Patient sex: M
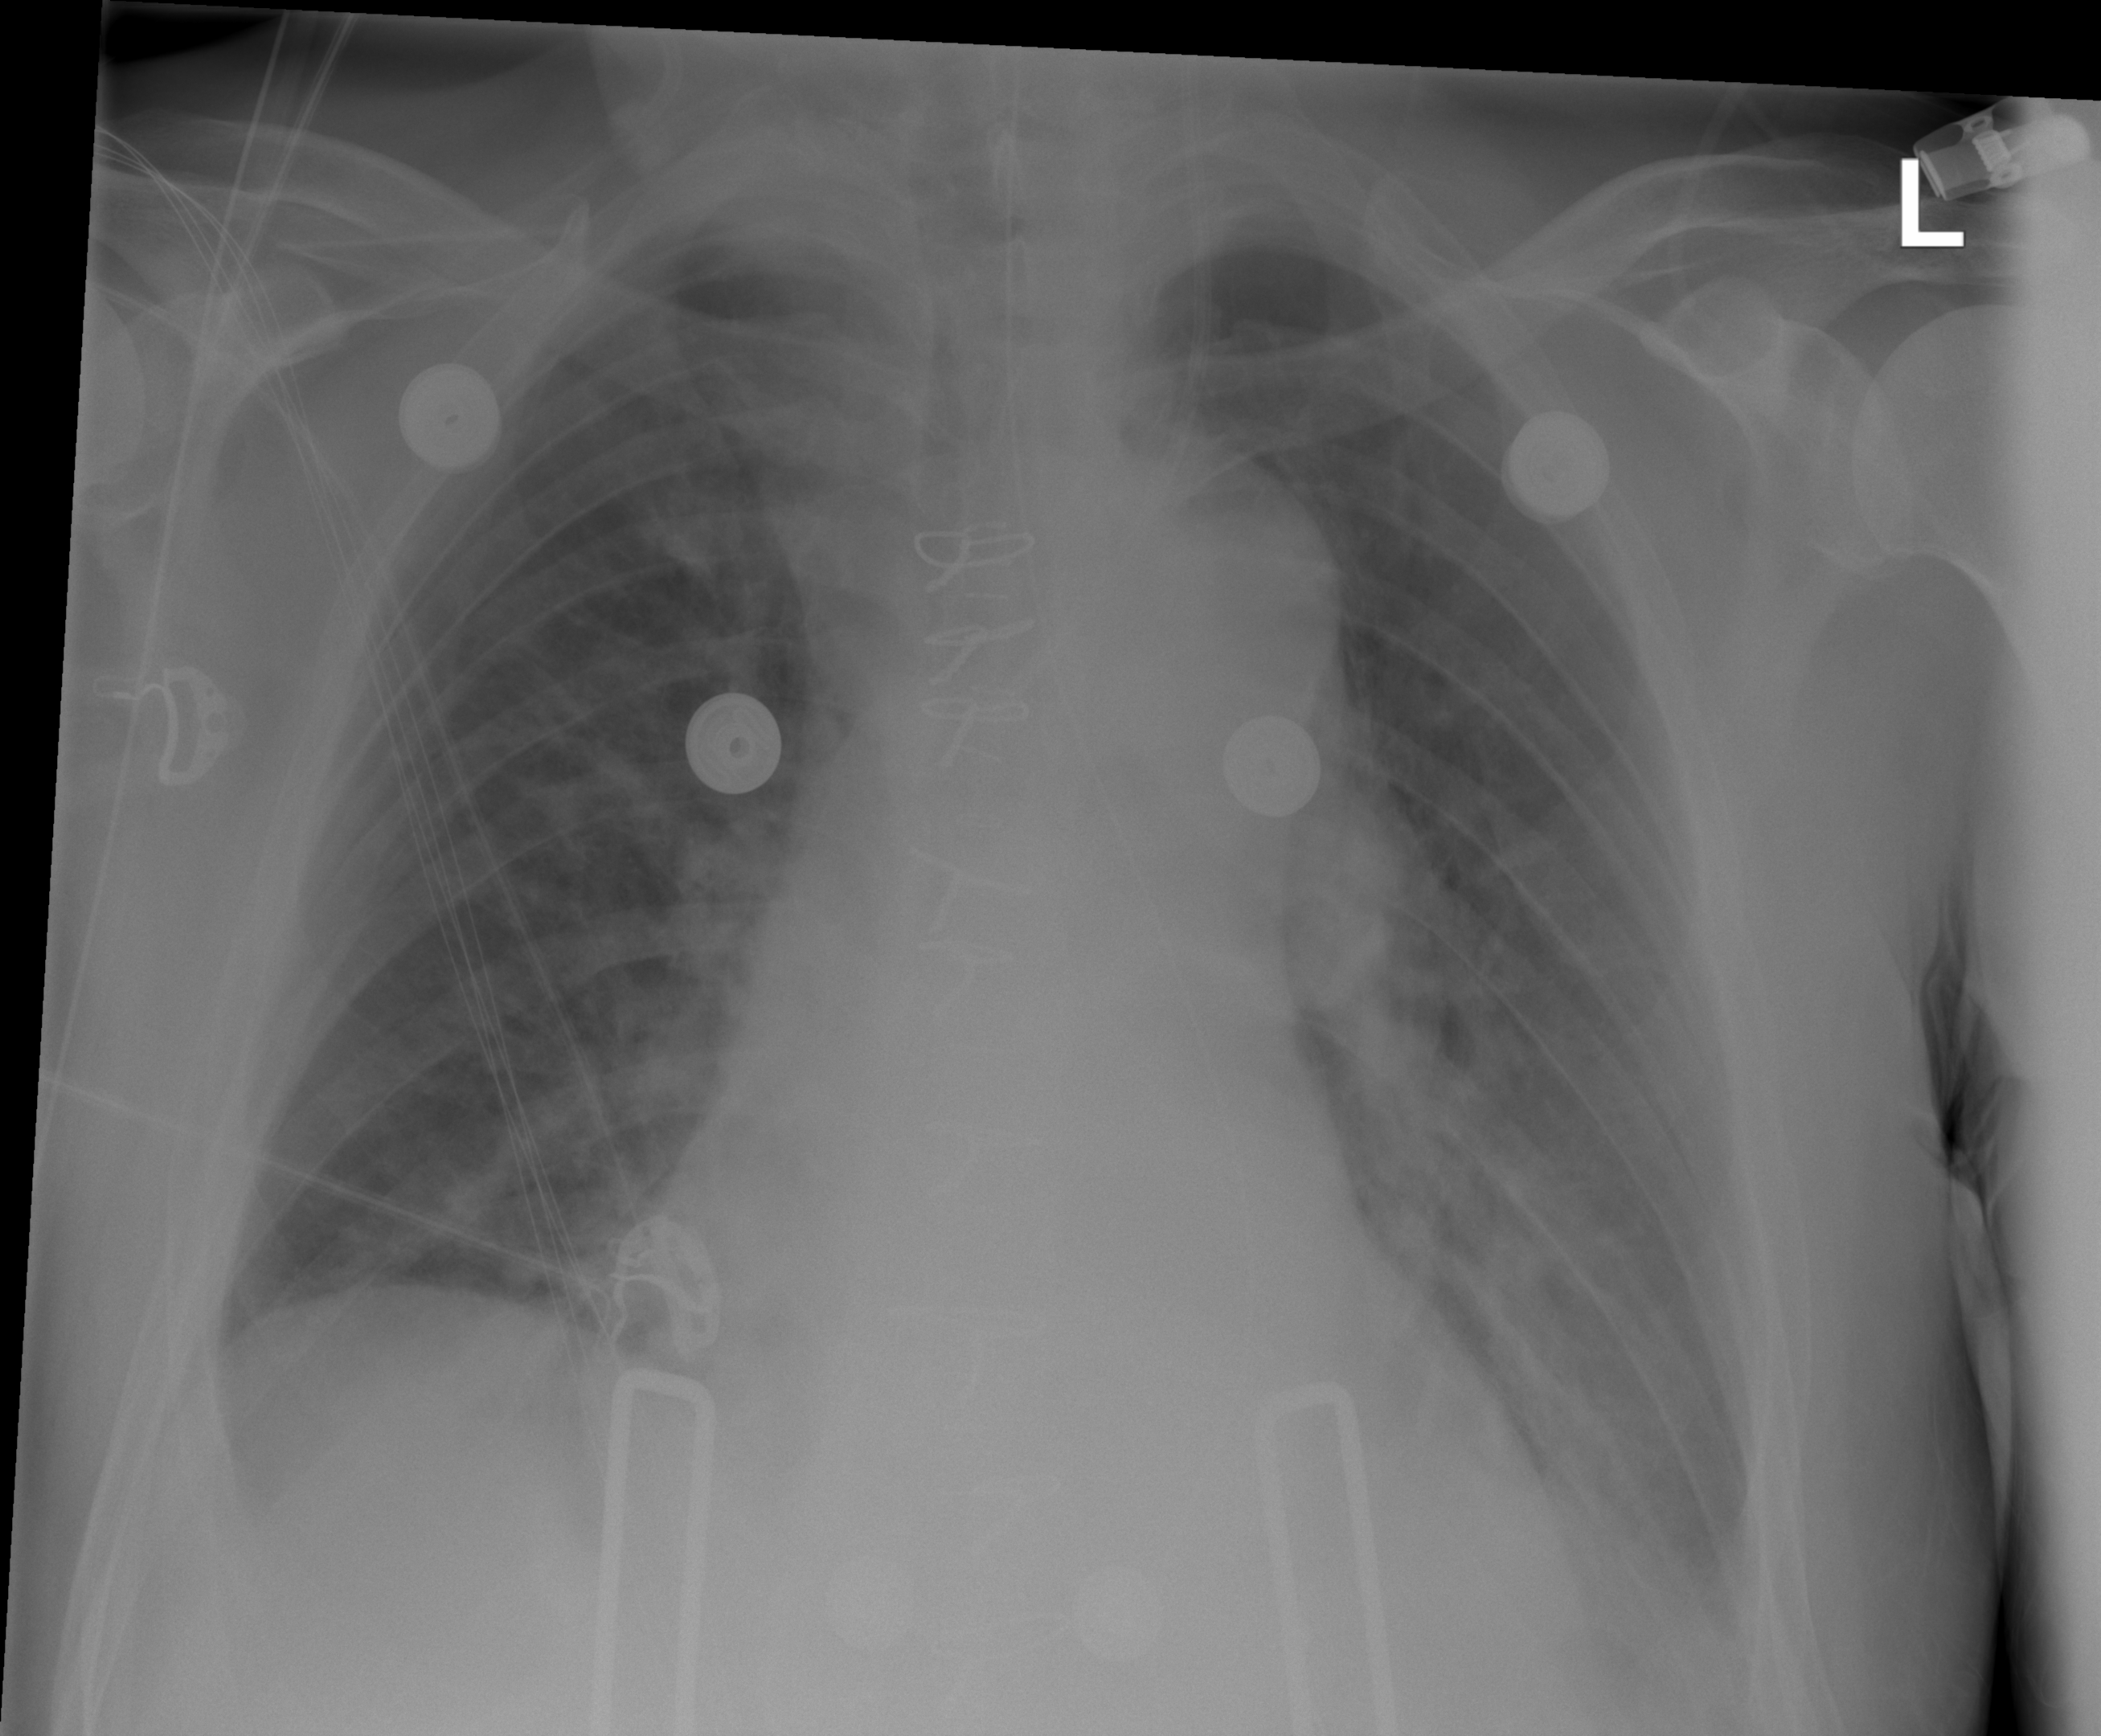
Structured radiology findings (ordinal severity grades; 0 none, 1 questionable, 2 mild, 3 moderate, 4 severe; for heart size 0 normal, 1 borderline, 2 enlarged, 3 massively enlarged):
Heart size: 1
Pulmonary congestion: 2
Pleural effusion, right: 2
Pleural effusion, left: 2
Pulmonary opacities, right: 0
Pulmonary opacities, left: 2
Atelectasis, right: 2
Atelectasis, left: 2